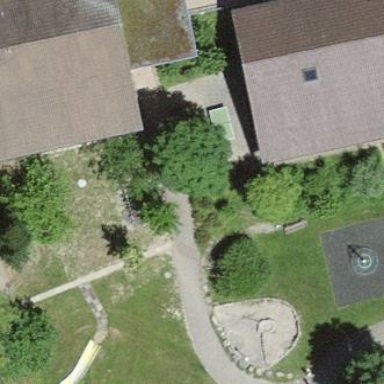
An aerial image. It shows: School building.